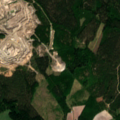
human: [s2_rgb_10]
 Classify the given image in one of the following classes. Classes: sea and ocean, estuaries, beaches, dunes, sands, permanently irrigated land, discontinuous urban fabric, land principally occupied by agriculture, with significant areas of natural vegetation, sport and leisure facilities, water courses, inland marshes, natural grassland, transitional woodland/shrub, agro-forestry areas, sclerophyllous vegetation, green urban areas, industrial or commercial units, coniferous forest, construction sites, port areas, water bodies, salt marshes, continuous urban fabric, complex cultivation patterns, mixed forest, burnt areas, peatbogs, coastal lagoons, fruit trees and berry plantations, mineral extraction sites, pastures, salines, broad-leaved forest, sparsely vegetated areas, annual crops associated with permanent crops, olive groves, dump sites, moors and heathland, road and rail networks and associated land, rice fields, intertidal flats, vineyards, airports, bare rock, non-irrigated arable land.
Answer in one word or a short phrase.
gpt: mineral extraction sites, land principally occupied by agriculture, with significant areas of natural vegetation, coniferous forest, mixed forest, transitional woodland/shrub